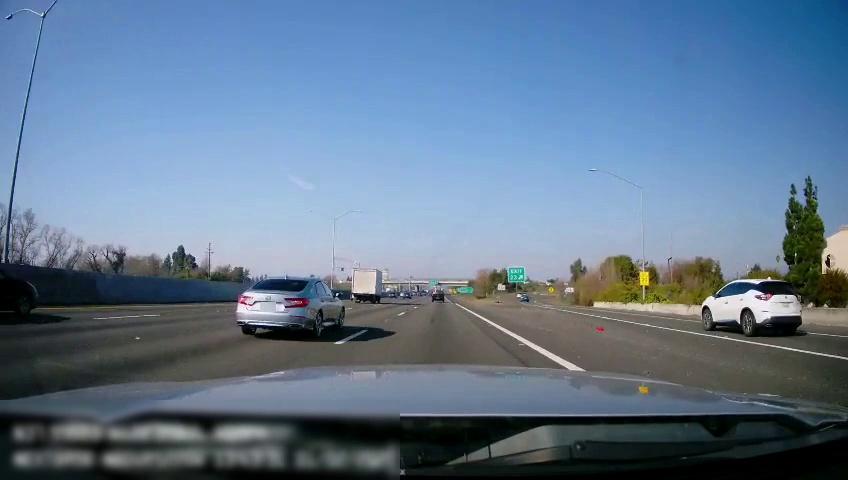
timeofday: Day
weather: Sunny
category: Drivable Space
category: Drivable Space
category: Vehicles | SUV
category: Vehicles | Car
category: Vehicles | Car
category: Vehicles | Truck
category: Vehicles | Truck
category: Lanes | Alternate Lane
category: Lanes | Current Lane
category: Lanes | Current Lane
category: Lanes | Alternate Lane
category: Lanes | Alternate Lane
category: Lanes | Alternate Lane
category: Lanes | Alternate Lane
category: Traffic | Signs
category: Traffic | Signs
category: Traffic | Signs
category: Traffic | Signs